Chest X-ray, AP view. Patient: 53 years old, sex M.
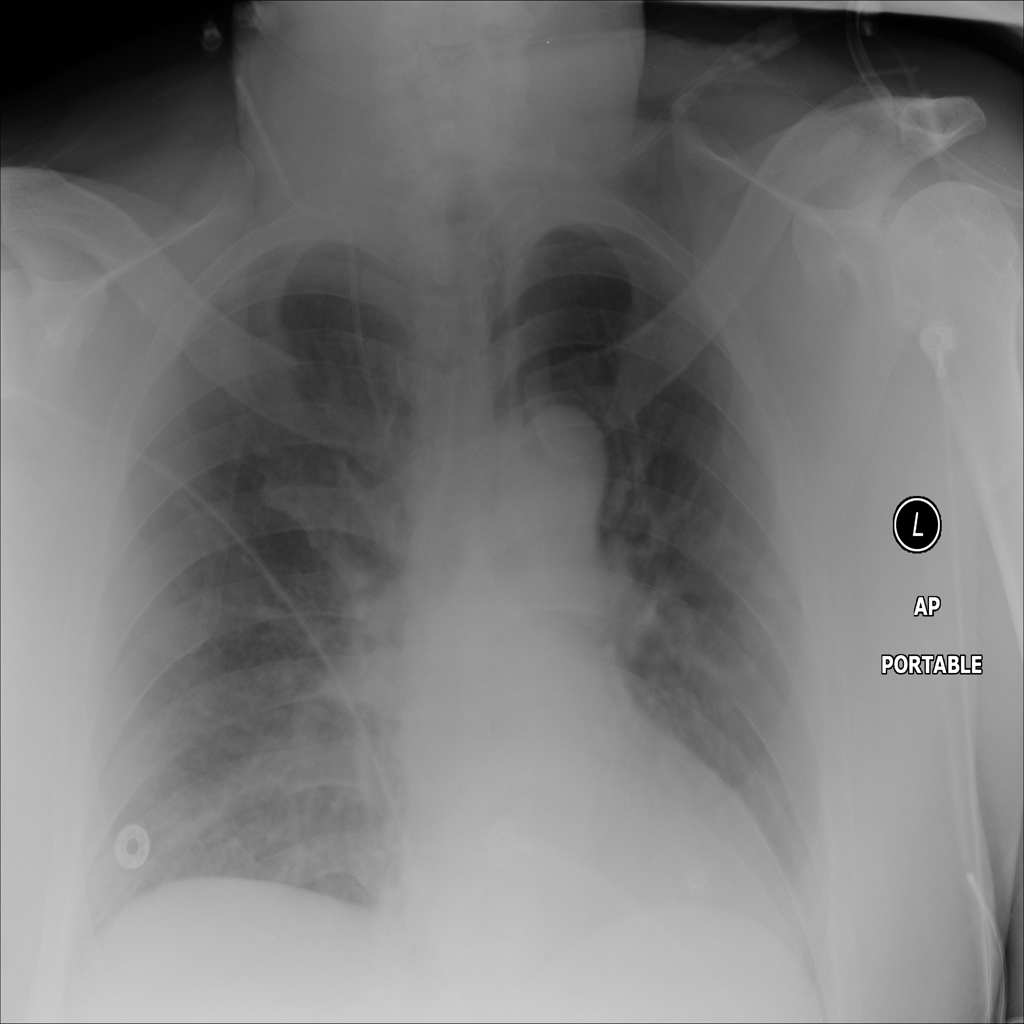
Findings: No Finding